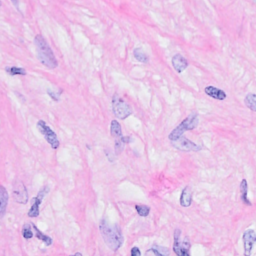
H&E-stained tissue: Breast